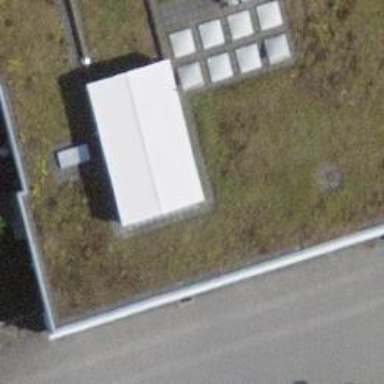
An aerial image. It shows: Observatory.